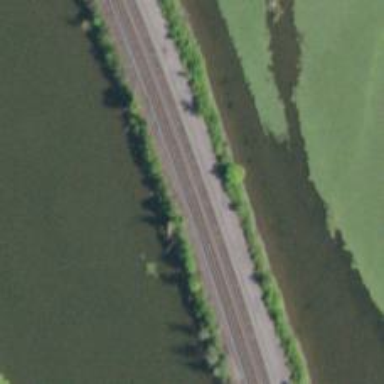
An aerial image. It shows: Railway line on embankment.